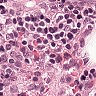
Metastatic tissue present: no